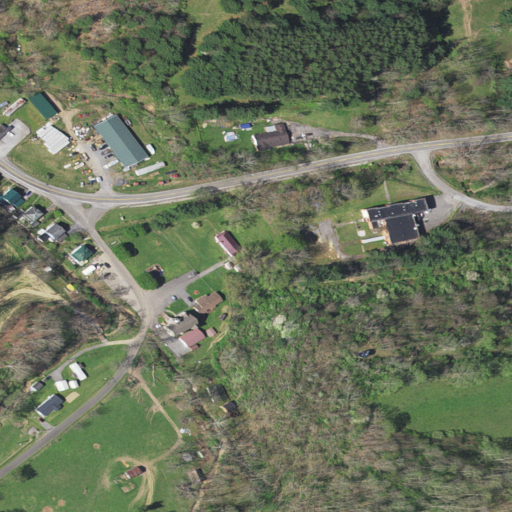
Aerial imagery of depression(s) in Virginia named Crockett Cove containing deciduous forest, pasture, low intensity development, evergreen forest, medium intensity development, open development, barren land, and mixed forest